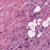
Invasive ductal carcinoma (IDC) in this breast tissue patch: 1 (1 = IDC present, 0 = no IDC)